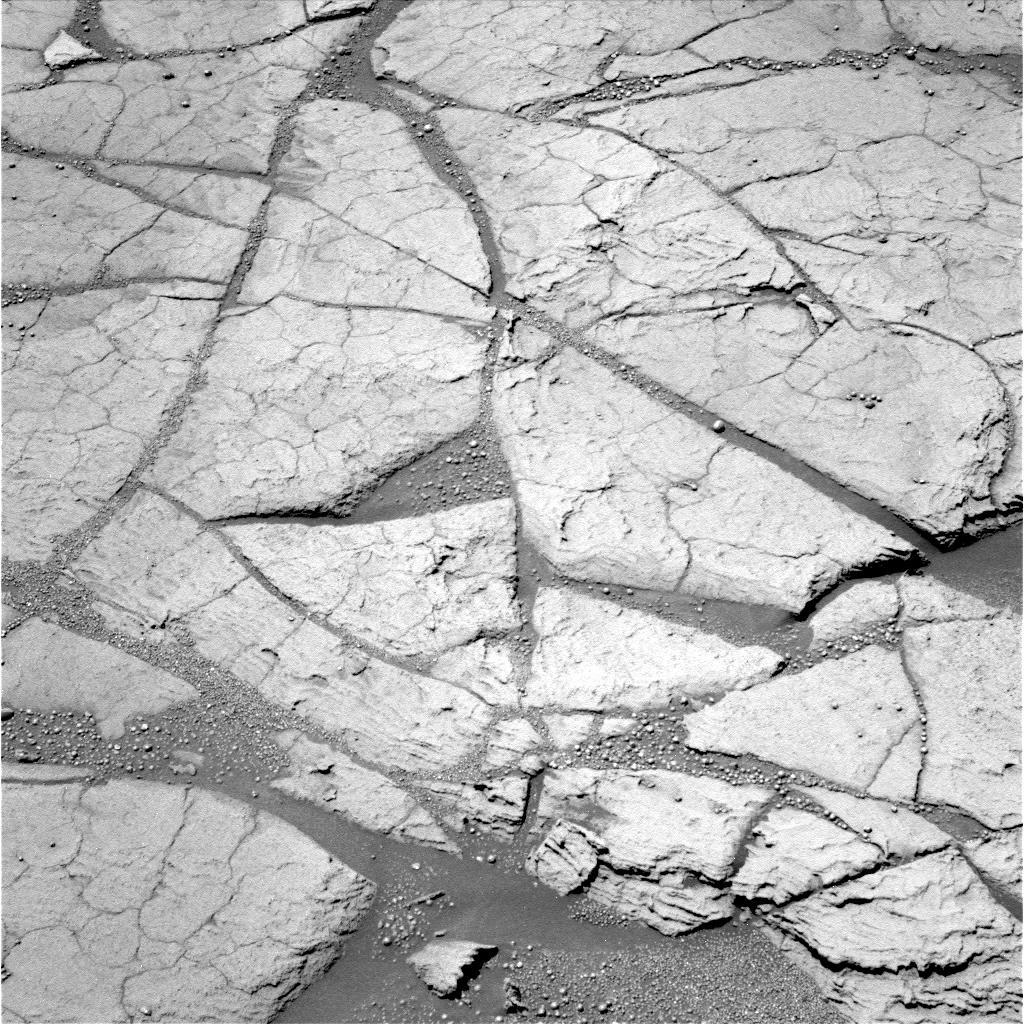
Terrain classes present: Bedrock, Gravel / Sand / Soil